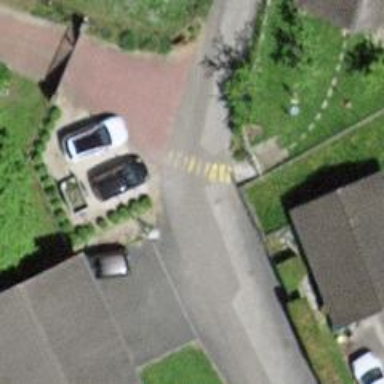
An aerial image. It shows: Uncontrolled zebra crossing on the road.